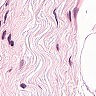
Metastatic tissue present: no